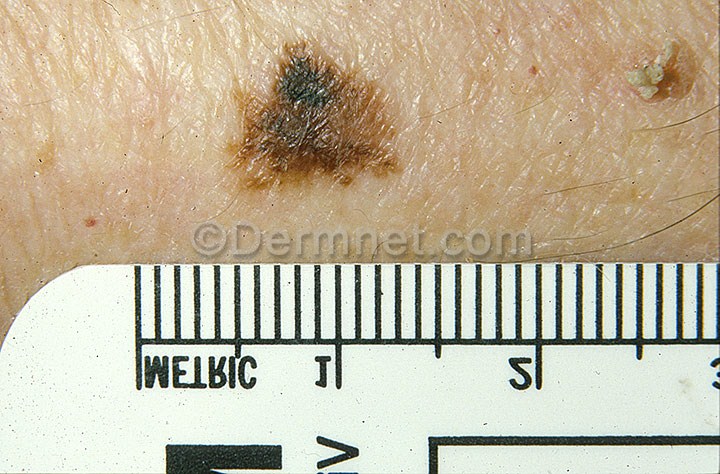
Disease: Melanoma Skin Cancer Nevi and Moles